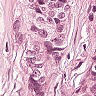
Metastatic tissue present: yes